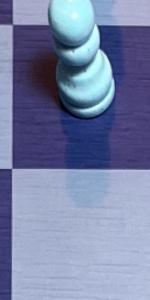
Label: Empty